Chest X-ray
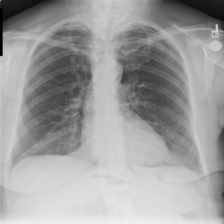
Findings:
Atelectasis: negative
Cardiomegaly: negative
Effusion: negative
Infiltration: negative
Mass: negative
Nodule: negative
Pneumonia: negative
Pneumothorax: negative
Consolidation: negative
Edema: negative
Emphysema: negative
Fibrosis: negative
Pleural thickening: negative
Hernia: negative